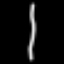
Label: line